Question: Is it possible to get the X coordinate of a 'UIImage', that is displayed in a 'UIImageView' when the view's scale mode is set to 'Center'?
Image to better illustrate what I want:

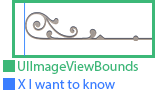
Answer: It's pretty much basic maths:
'''
CGFloat x = (imageView.frame.size.width - imageView.image.size.width) / 2;
'''